Question: I am using a showGrid in an ASP website that is linked to a dataSource (class in the business logic). the dataSource has two methods - Retrieve and Update.
When I update an item on the showGrid it automatically sends the parameters of the updated row to the method and then I use the method to update the database.
How can I return a message to the presentation logic saying that it has successfully updated? everything is done automatically and I don't even use the GridView1_RowUpdating handler and can't find how communications happen between the showGrid and dataSource.
This is how I added the method as a dataSource for the showGrid

and this is the function that get's called
'''
public bool UpdateSpecificSubject(string sj_name, string sJ_descr, Int32 sj_max_enrollment_no, bool sj_avail, string sj_prerequisite_no, string sj_id)
{
try
{
SubjectsDSTableAdapters.subjectsTableAdapter subjectsAdapter1 = new SubjectsDSTableAdapters.subjectsTableAdapter();
subjectsAdapter1.UpdateOneSubject(sj_name, sJ_descr, sj_max_enrollment_no, sj_avail, sj_id);
subjectsAdapter1.UpdatePrerequisite(sj_prerequisite_no, sj_id);
return true;
}
catch (Exception)
{
Console.Write("Error in connecting to Subjects table");
return false;
}
}
'''
Any help would be appreciated... Thanks!
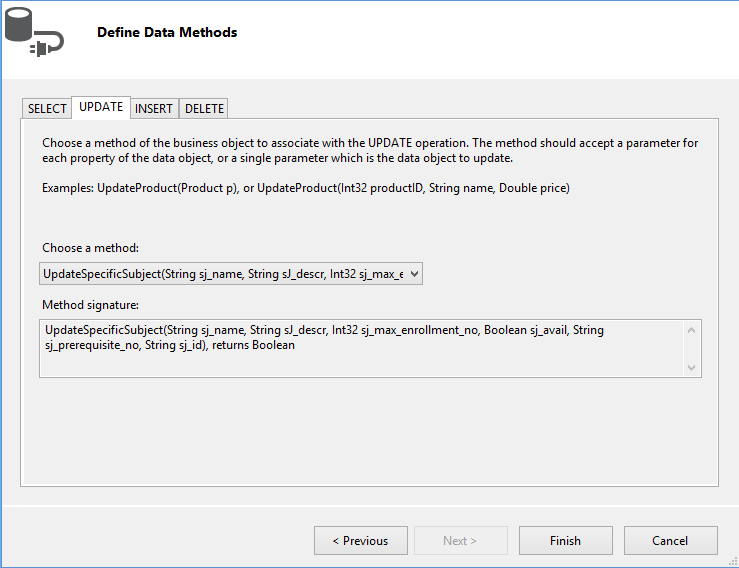
Answer: to understand the working of grdiview and datasource, you need to go though this article
as you are binding the class so right now you only need to focus on objectdatasource
<URL>
To get the return value from the function in your class.. kindly implement the following events Updated and Inserted of ObjectDataSource. and ObjectDataSourceStatusEventArgs event argument will return the Return value as e.ReturnValue.
'''
<asp:ObjectDataSource OnUpdated="ObjectDataSourceStatusEventHandler" />
'''